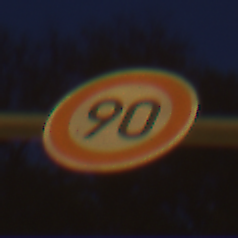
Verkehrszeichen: Geschwindigkeit90
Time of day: Night
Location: Outdoor (Urban)
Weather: Clear
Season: NotSpecified
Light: Artificial